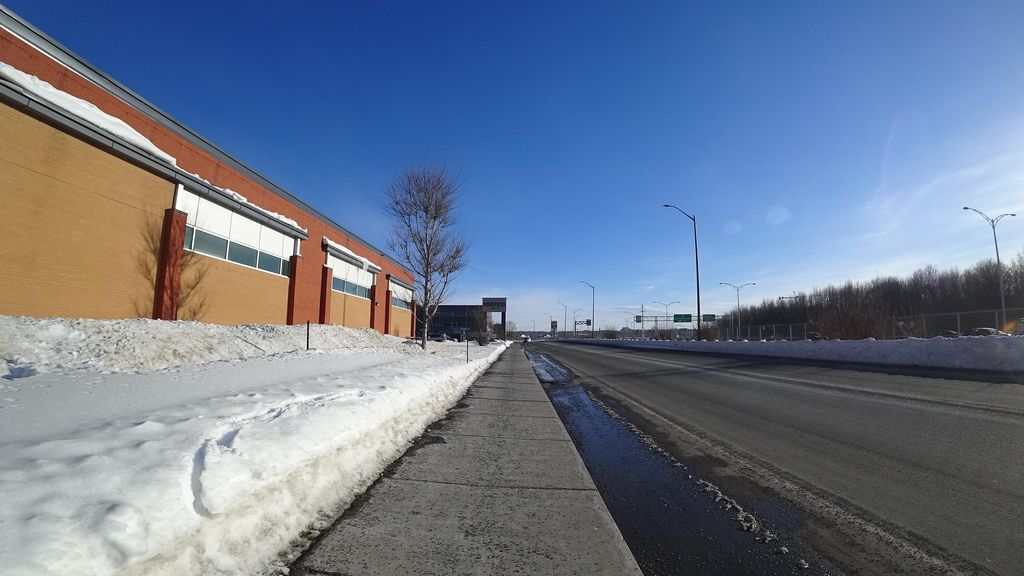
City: quebec_city